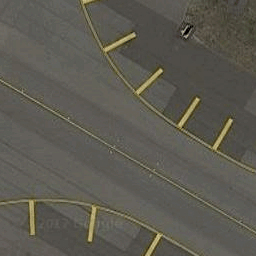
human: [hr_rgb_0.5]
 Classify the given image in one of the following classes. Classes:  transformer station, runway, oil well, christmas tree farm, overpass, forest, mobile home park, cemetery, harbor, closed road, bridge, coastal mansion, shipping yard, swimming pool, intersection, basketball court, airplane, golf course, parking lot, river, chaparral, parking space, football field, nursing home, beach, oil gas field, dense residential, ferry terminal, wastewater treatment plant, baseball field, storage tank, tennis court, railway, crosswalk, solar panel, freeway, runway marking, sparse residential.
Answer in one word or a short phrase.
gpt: runway marking